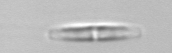
Label: pennate